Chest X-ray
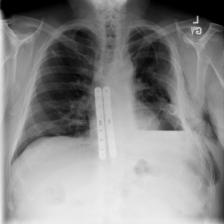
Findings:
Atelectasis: negative
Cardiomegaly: negative
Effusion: negative
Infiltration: negative
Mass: negative
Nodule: negative
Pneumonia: negative
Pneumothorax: negative
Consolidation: negative
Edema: negative
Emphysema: positive
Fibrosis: negative
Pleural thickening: negative
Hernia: negative